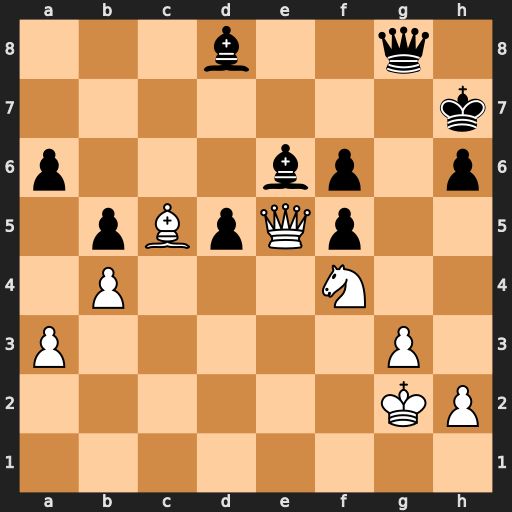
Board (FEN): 3b2q1/7k/p3bp1p/1pBpQp2/1P3N2/P5P1/6KP/8
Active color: w
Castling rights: -
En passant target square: -
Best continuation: Qxe6 Qxe6 Nxe6